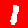
Digit: 1